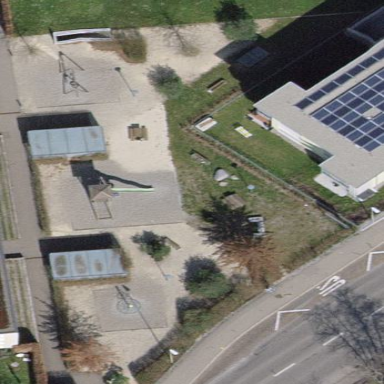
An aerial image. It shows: Playground area for leisure activities on the land.